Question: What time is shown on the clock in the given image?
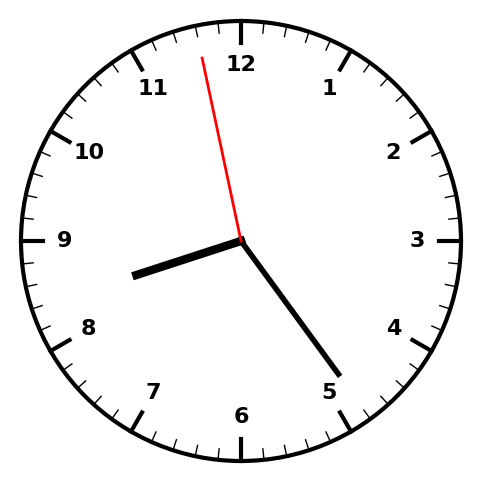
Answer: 08:23:58